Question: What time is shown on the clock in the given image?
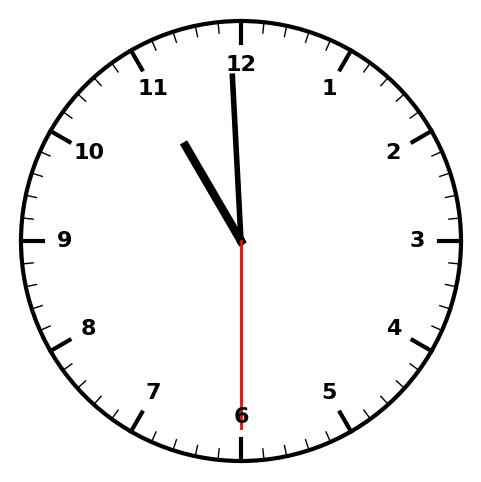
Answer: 10:59:30